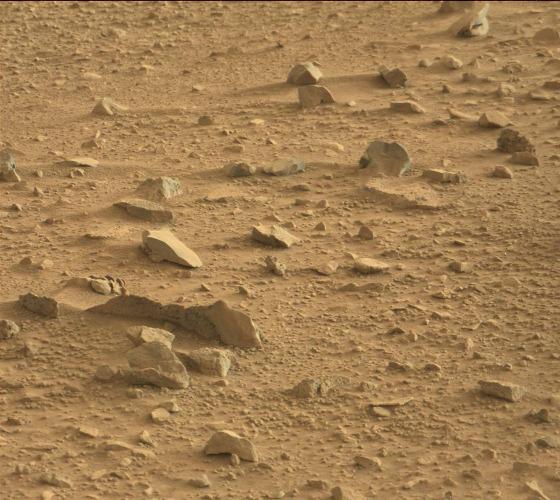
Terrain classes present: Bedrock, Gravel / Sand / Soil, Rock